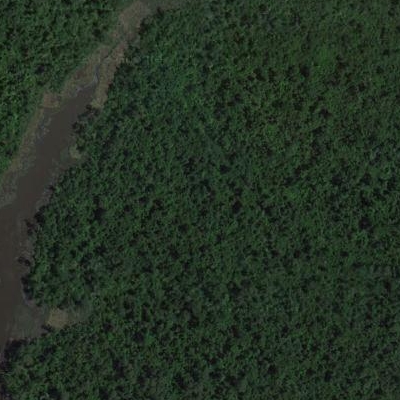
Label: Forest